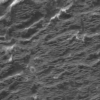
Label: not_dusty